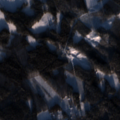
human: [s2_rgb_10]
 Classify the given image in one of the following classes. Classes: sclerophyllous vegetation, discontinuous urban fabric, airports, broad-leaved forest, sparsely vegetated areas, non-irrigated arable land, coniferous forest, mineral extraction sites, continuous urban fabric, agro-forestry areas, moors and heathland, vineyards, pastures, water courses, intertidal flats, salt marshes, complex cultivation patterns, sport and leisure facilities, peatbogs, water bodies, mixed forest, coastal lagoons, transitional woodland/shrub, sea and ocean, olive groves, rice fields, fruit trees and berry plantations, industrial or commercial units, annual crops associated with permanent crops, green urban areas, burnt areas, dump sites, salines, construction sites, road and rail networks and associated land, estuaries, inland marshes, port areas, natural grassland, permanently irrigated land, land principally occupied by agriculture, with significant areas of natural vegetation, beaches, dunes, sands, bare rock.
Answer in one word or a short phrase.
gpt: land principally occupied by agriculture, with significant areas of natural vegetation, broad-leaved forest, coniferous forest, mixed forest